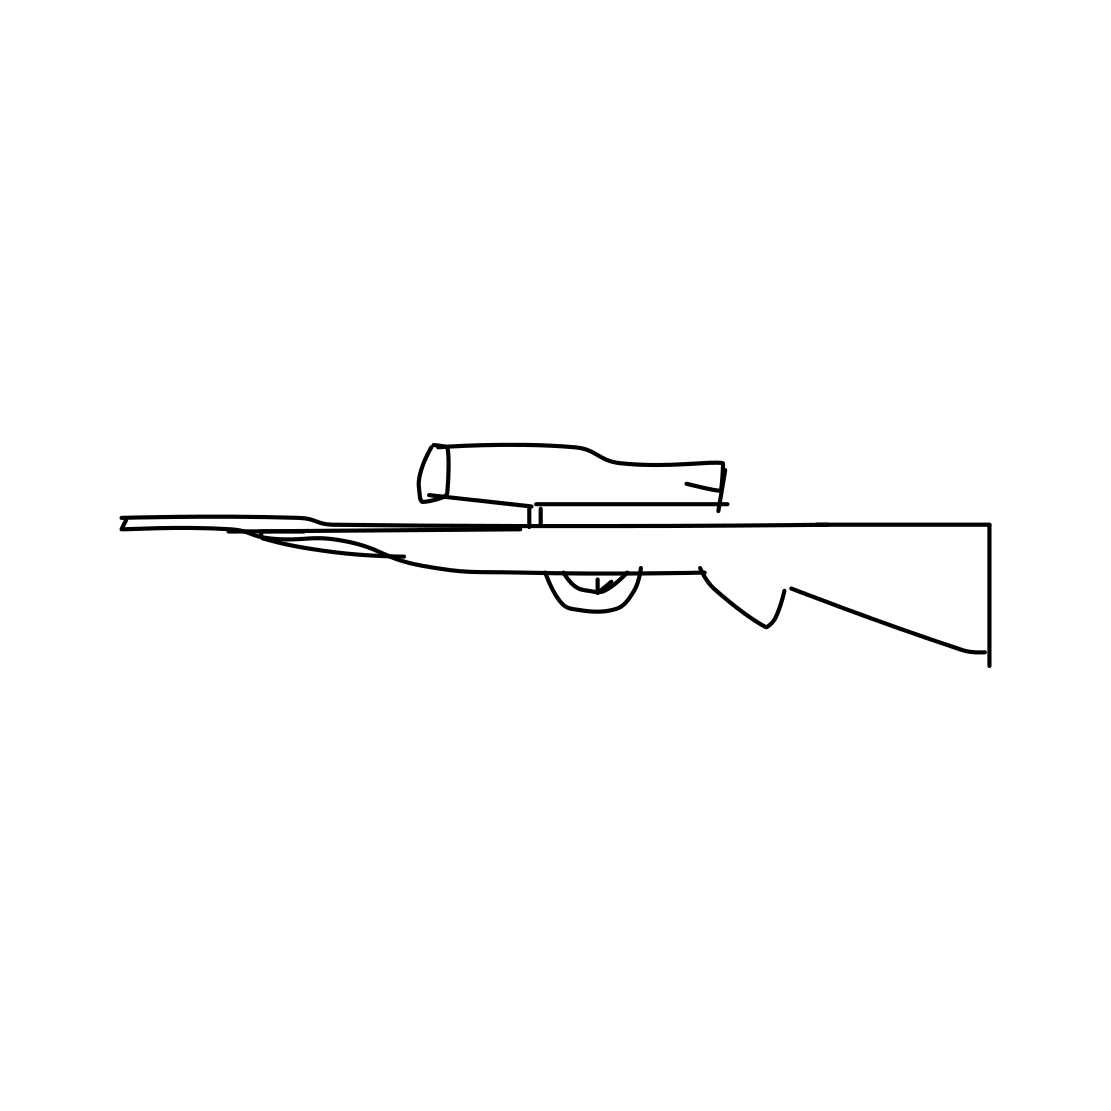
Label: rifle